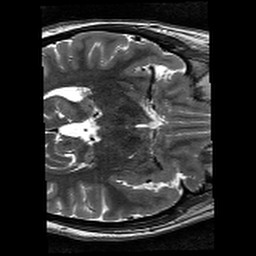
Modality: T2w
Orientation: axial